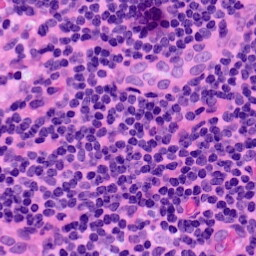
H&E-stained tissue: LymphNode